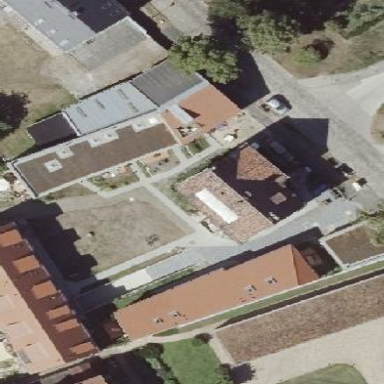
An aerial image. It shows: Building.